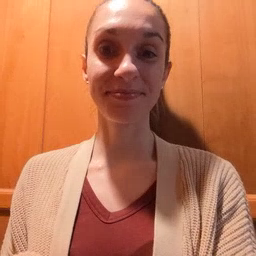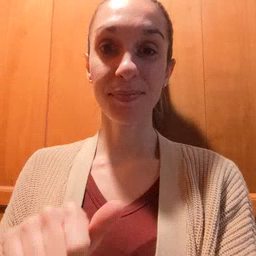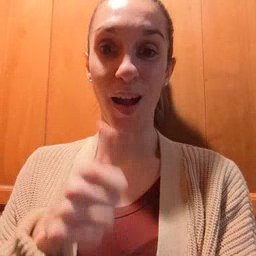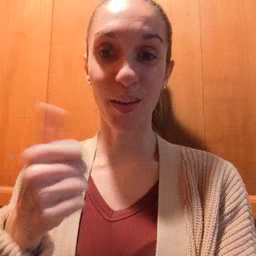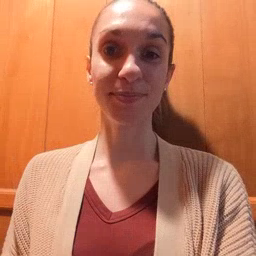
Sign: another